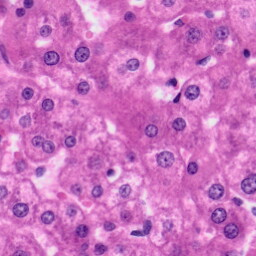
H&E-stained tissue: Liver